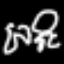
Label: frog